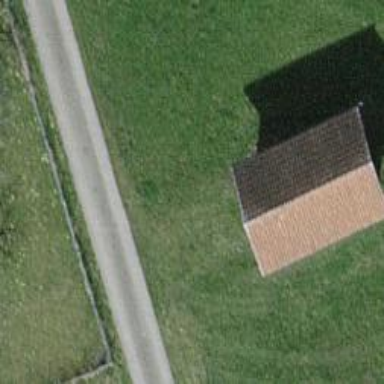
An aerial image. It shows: Shed.